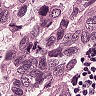
Metastatic tissue present: yes